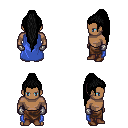
a pixel art fantasy rpg character, male body template, human, dark skin, blue cape, robe skirt, black extra-long topknot hairstyle, metal gloves, brown shoes, four views (front, back, left, right), 2x2 character sprite sheet, small pixel art, hard edges, no anti-aliasing